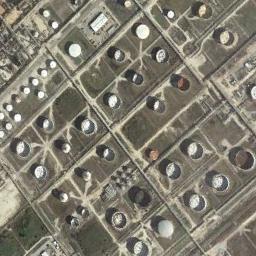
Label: storage_tank